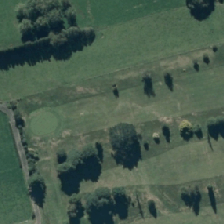
Land cover: urban_parkland